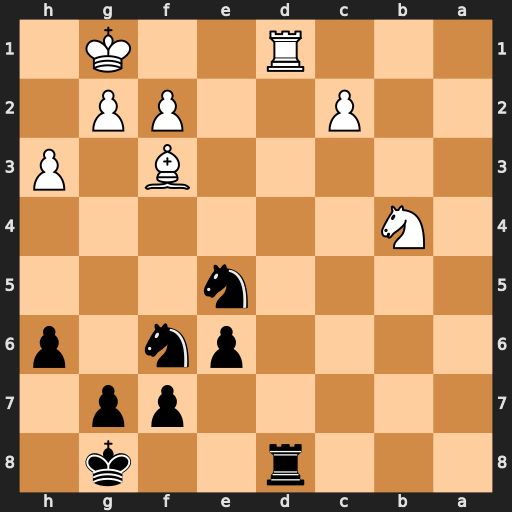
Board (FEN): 3r2k1/5pp1/4pn1p/4n3/1N6/5B1P/2P2PP1/3R2K1
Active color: b
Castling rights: -
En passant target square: -
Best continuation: Nxf3+ gxf3 Rxd1+